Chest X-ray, PA view. Patient: 31 years old, sex M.
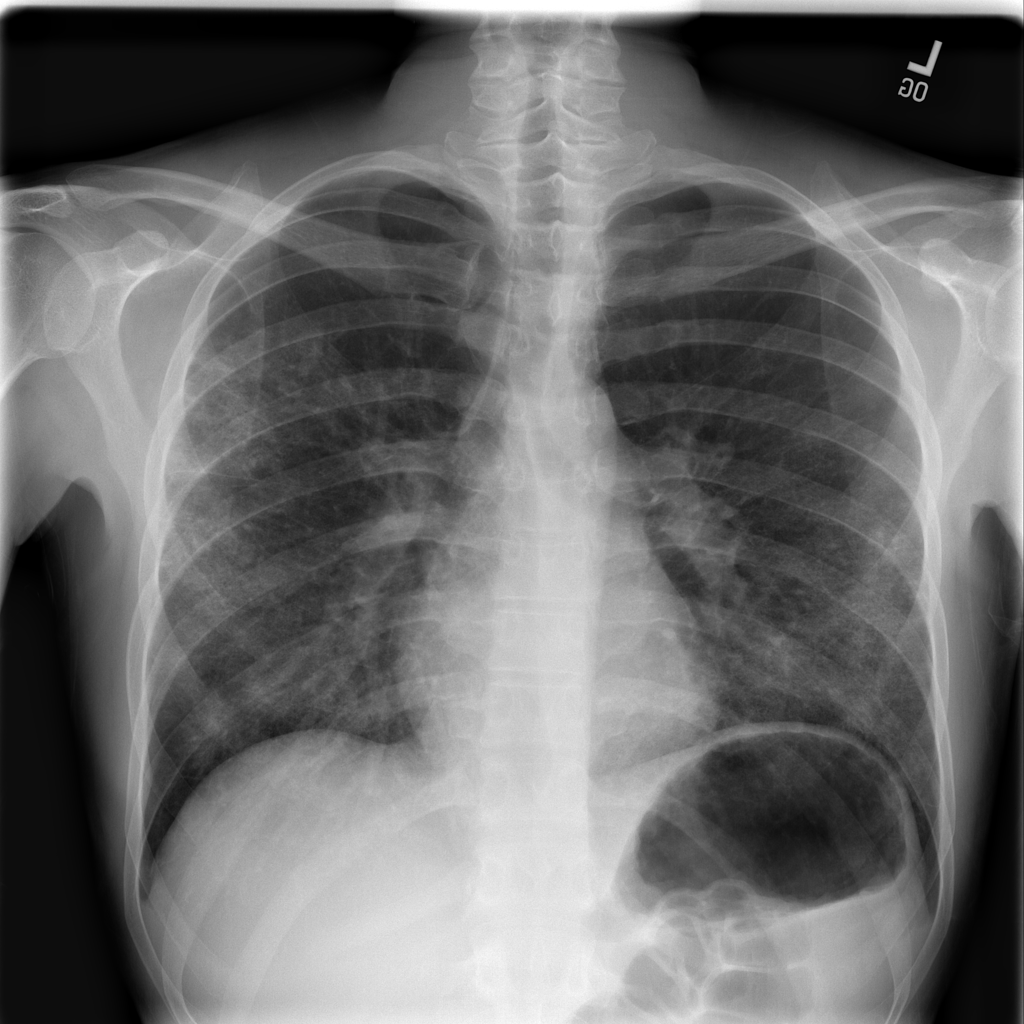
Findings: Infiltration